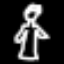
Label: angel